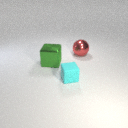
large green metal cube in front of large red metal sphere